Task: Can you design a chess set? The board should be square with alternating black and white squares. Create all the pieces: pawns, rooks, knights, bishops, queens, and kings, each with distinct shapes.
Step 1977:
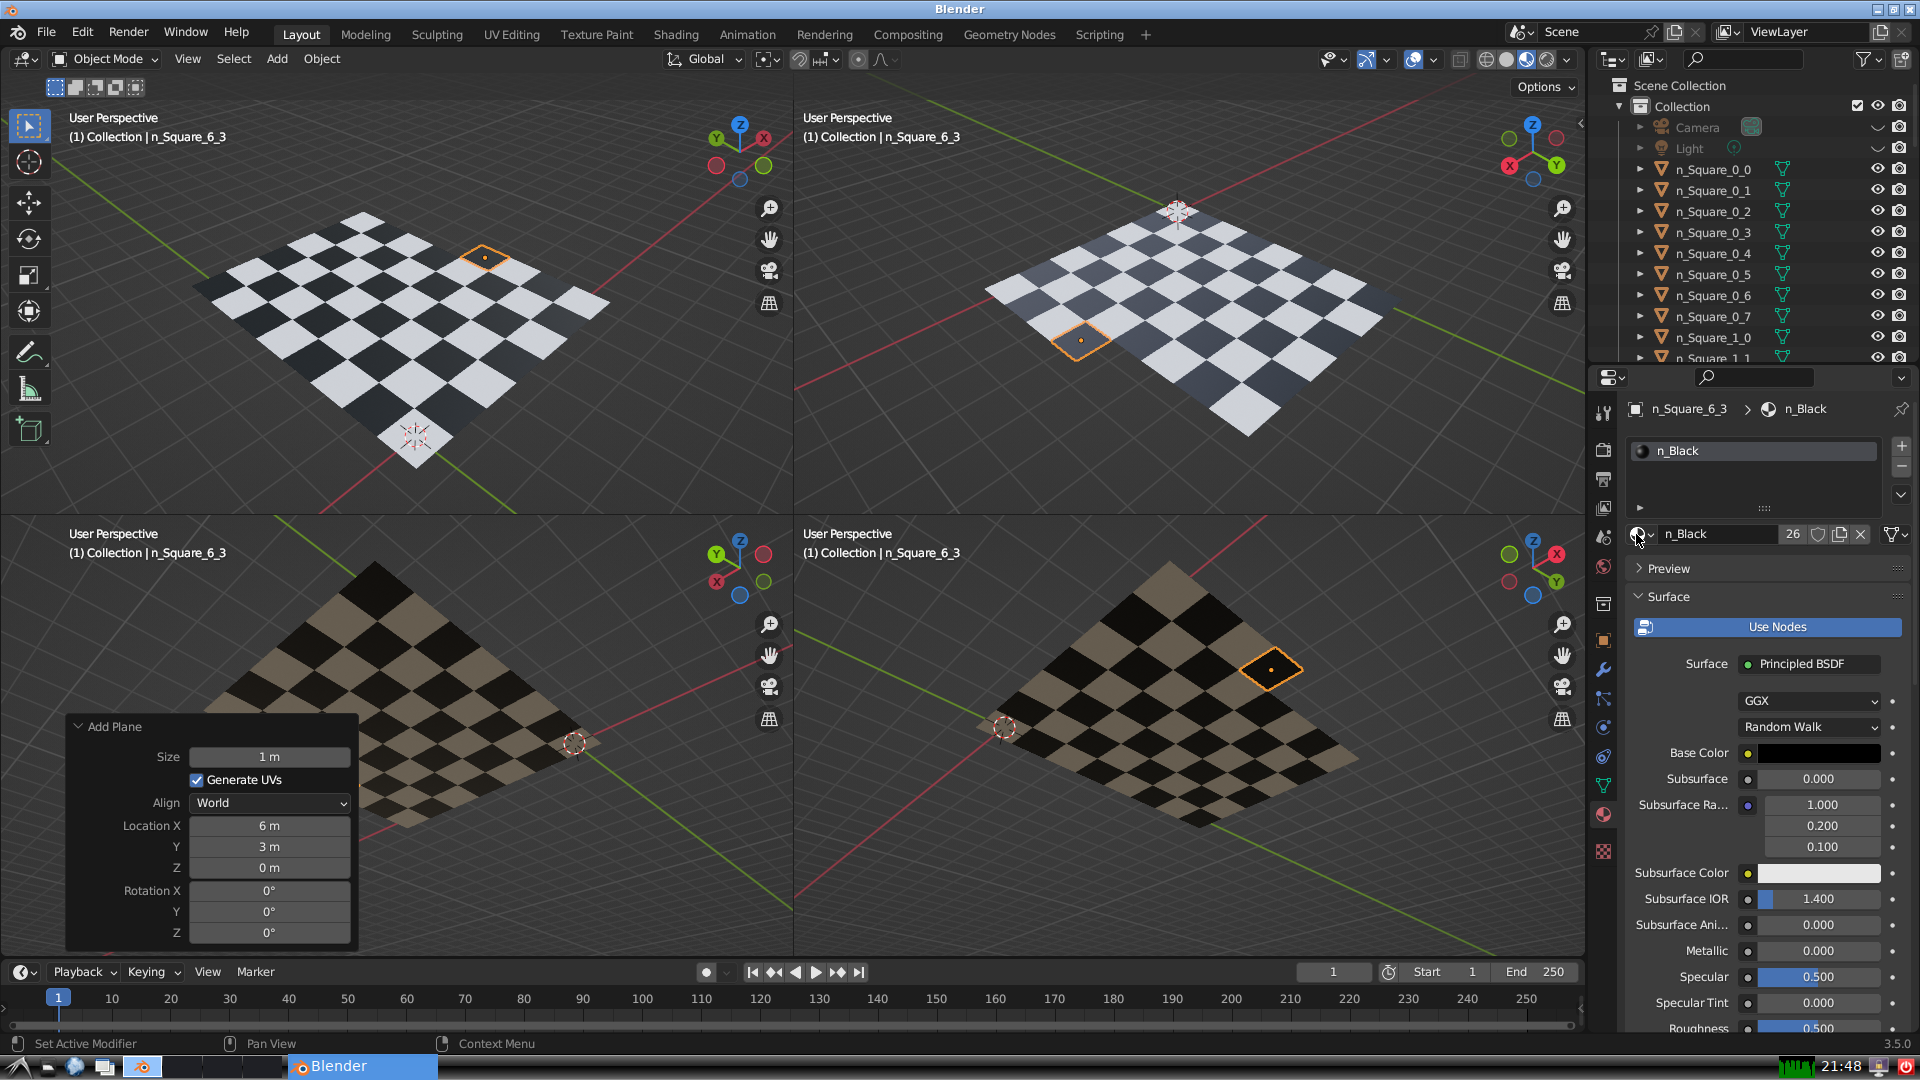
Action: {"mouse_move": [278, 58]}